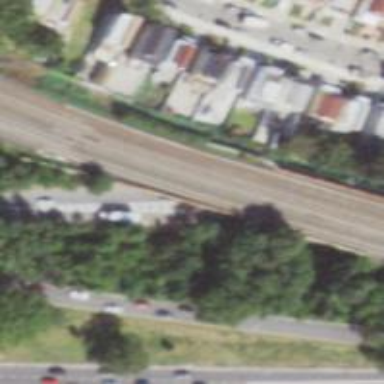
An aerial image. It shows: Railway bridge with electrified rail tracks.